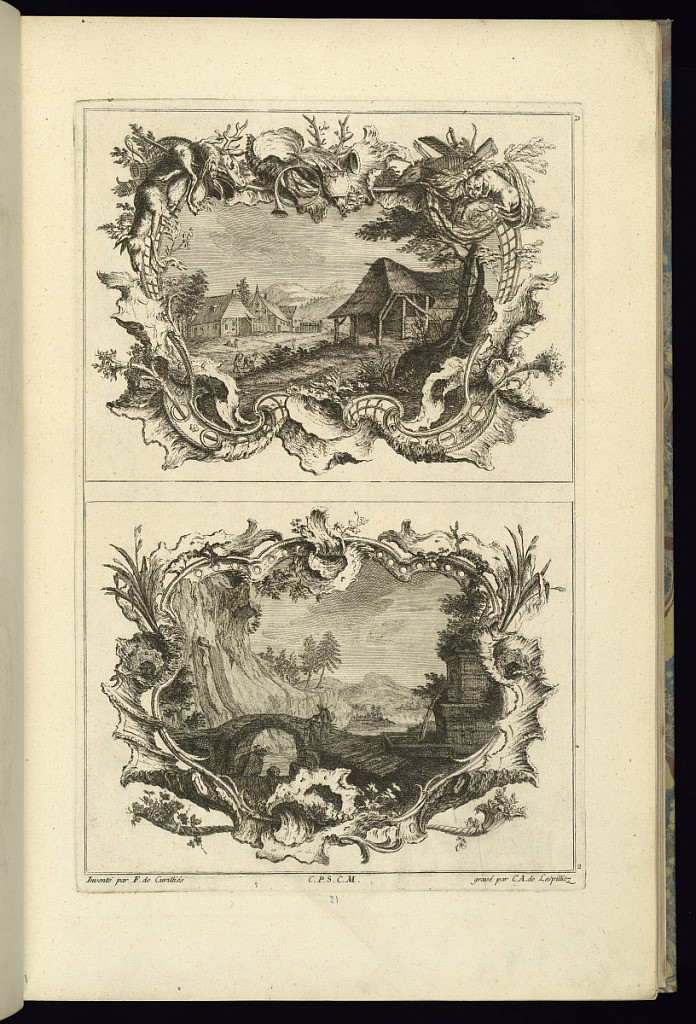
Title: Design for Two Cartouches
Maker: François de Cuvilliés the Elder, Belgian, 1695 - 1768
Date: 1745
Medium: Etching and engraving on off-white laid paper
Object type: Print
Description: Designs for two cartouches, each containing within it mountainous landscape scenes with rustic architecture. The cartouches are comprised of diverse elements including attributes of hunting, trellises, and foliage. The plate is signed and numbered.